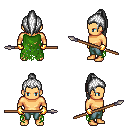
a pixel art fantasy rpg character, male body template, human, tanned skin, green tattered cape, teal pants, white long topknot hairstyle, gold gloves, spear, four views (front, back, left, right), 2x2 character sprite sheet, small pixel art, hard edges, no anti-aliasing